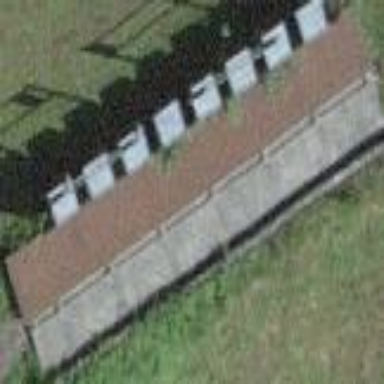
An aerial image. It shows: Retaining wall.